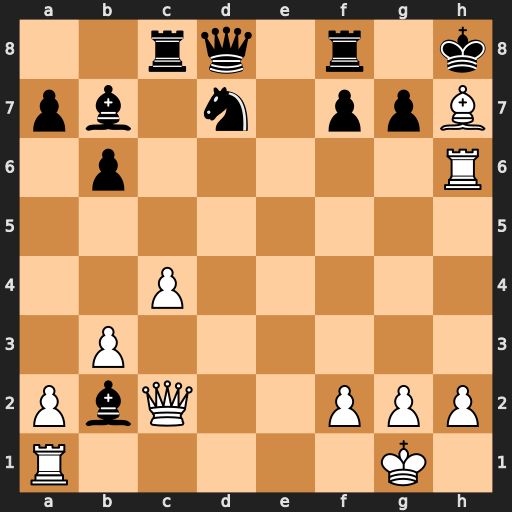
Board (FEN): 2rq1r1k/pb1n1ppB/1p5R/8/2P5/1P6/PbQ2PPP/R5K1
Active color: w
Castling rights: -
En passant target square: -
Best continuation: Bg8+ gxh6 Qh7#